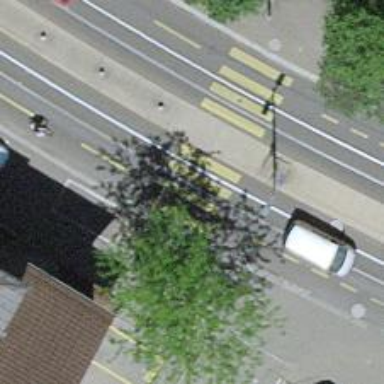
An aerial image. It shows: Tram railway with one track and electrified by contact line.